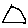
Label: triangle